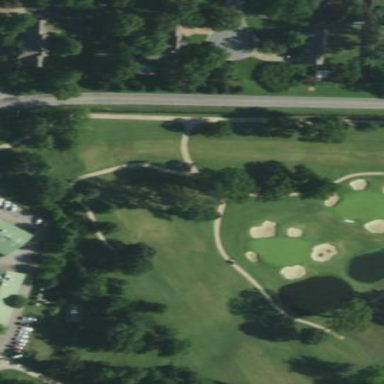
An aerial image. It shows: Area with grass used as rough in golf course.